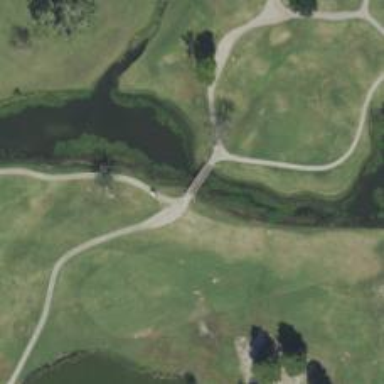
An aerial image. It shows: Path bridge on golf course.